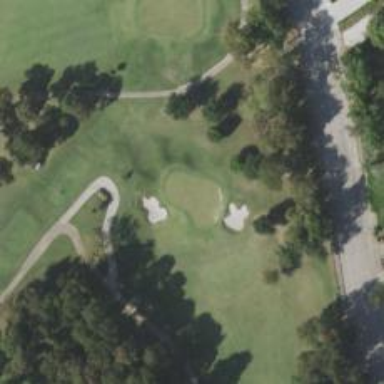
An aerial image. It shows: Golf hole.